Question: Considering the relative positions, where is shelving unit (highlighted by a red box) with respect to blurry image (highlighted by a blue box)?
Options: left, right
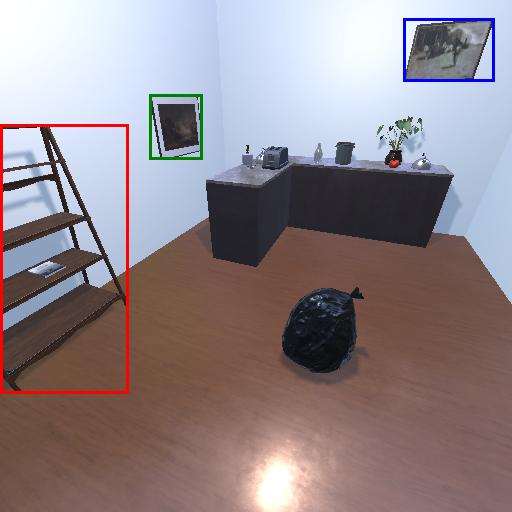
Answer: left